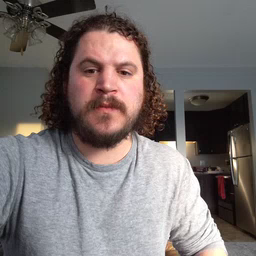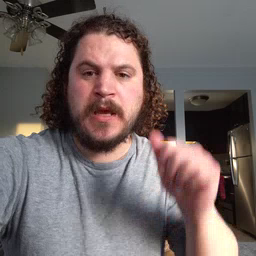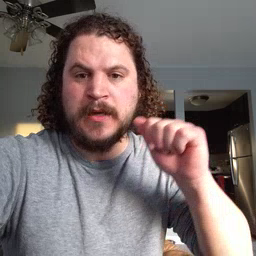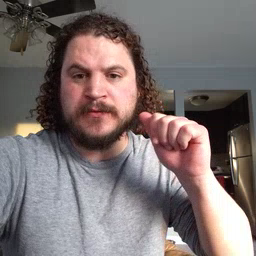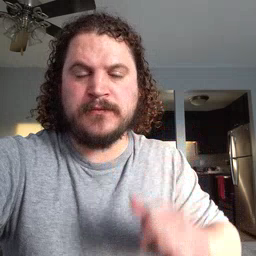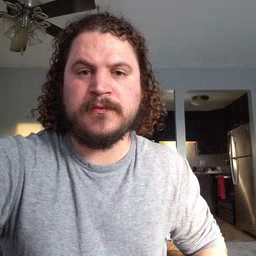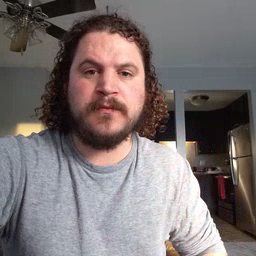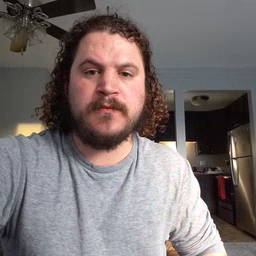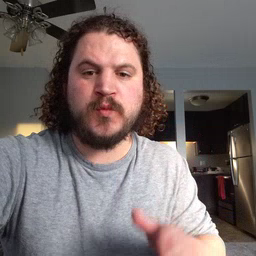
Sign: aunt